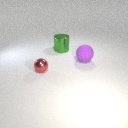
large purple rubber sphere in front of large green metal cylinder